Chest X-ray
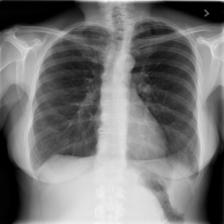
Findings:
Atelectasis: negative
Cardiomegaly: negative
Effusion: negative
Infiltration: negative
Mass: negative
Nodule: negative
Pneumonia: negative
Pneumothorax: negative
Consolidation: negative
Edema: negative
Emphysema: negative
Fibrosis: negative
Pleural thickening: negative
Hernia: negative